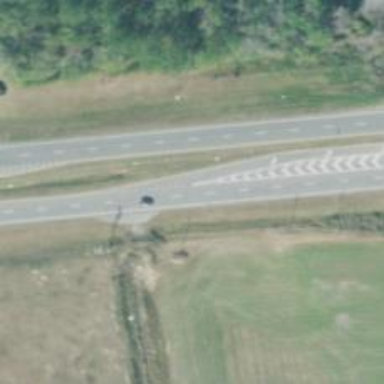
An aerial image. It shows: Asphalt trunk highway.